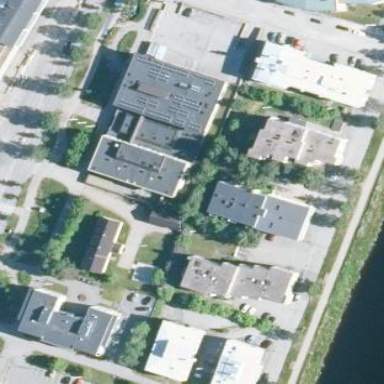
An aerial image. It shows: Courthouse.